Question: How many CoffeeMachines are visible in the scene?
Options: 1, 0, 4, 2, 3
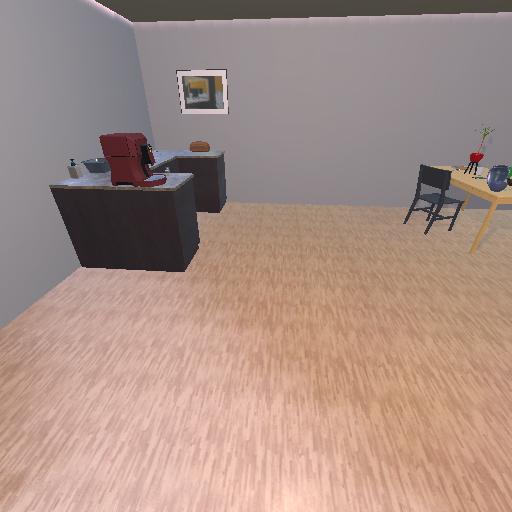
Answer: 1